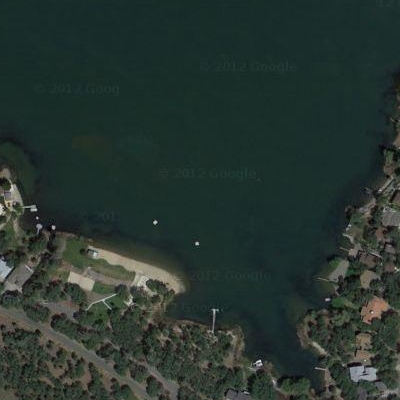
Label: RiverLake